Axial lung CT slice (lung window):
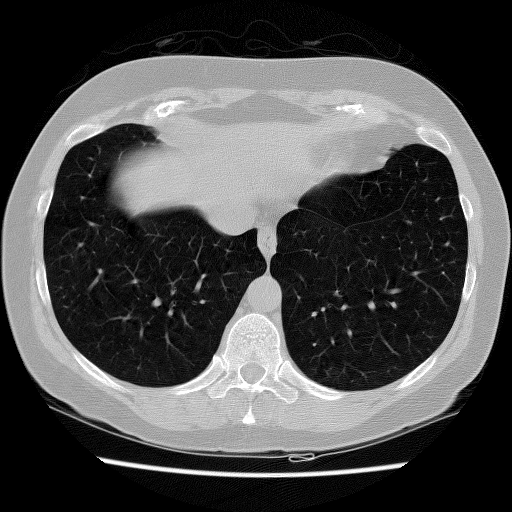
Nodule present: no